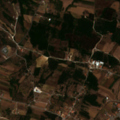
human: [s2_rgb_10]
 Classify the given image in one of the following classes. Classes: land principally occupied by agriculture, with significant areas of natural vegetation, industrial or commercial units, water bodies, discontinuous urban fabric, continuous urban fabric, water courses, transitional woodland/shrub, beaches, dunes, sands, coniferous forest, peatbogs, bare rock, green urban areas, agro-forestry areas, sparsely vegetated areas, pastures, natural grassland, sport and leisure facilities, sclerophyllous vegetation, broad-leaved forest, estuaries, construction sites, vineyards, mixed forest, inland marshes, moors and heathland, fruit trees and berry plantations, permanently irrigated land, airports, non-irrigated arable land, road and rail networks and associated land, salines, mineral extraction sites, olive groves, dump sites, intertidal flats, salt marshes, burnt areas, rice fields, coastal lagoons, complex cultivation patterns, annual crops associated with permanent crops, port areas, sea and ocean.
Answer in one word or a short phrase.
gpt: complex cultivation patterns, land principally occupied by agriculture, with significant areas of natural vegetation, mixed forest